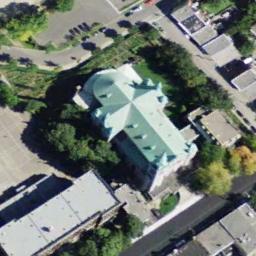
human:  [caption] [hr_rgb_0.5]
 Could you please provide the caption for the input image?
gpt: The church with a blue roof is surrounded by some trees .

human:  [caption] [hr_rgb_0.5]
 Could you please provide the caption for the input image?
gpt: A light green cross-shaped roof with a church with some steeples on the roof, Surrounded by trees, Roads and cars .

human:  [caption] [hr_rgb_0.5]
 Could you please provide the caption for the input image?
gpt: The white church with a green cross-shaped roof is surrounded by other buildings and some trees .

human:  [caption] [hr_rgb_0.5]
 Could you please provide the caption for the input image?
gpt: This is a church, And the center part looks like a cross from above .

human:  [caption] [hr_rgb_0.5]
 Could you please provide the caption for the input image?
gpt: A church with a gene roof surrounded by green plants .